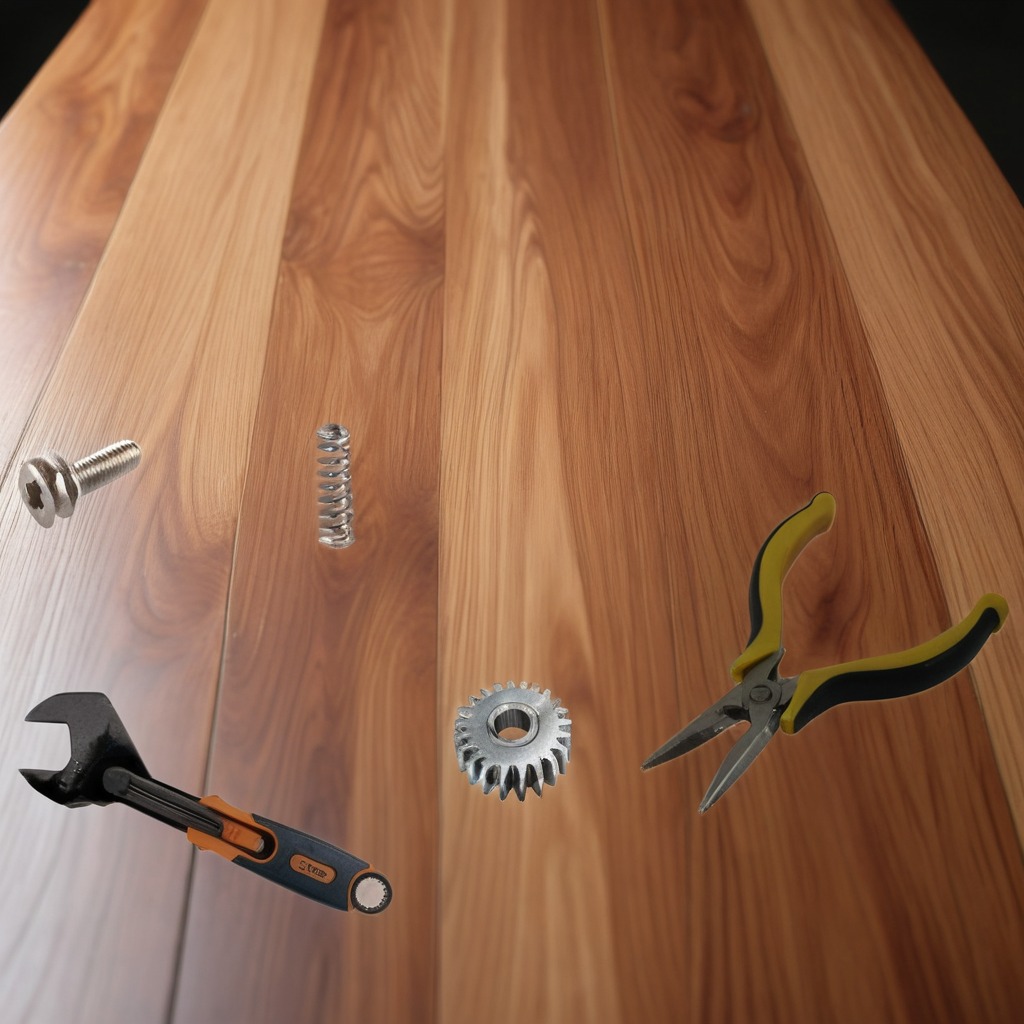
A steel gear with teeth, a metal machine screw, a pair of pliers, a coiled metal spring, and a wrench are lying on the wooden table.